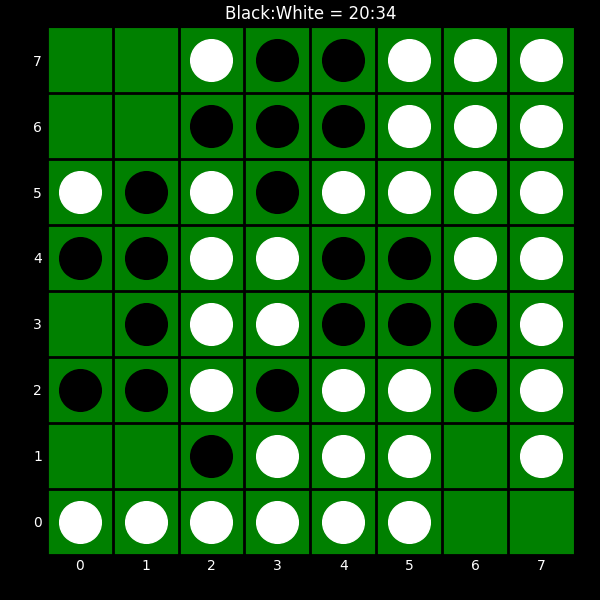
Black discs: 20
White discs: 34